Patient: sex F, age 56
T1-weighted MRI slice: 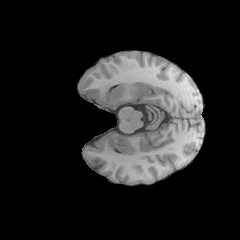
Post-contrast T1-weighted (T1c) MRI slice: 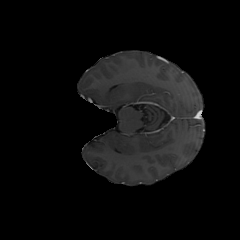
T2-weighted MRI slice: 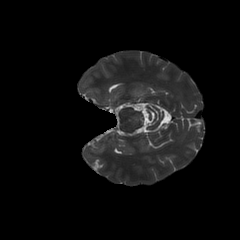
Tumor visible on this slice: no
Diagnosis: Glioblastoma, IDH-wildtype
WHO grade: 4